Interaction volume radius: 10 \u00c5
Interaction volume height: 20 \u00c5
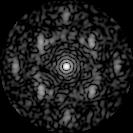
Disorder parameter: 0.5654